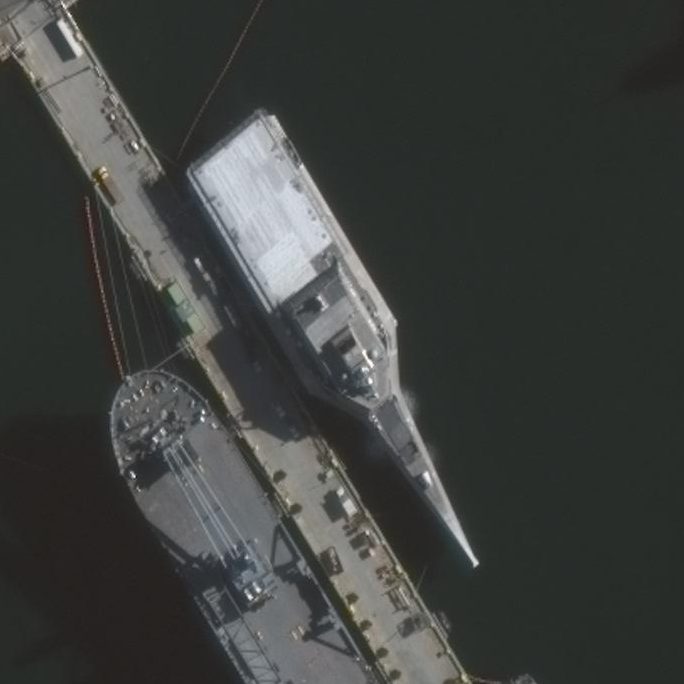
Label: Independence-class_combat_ship